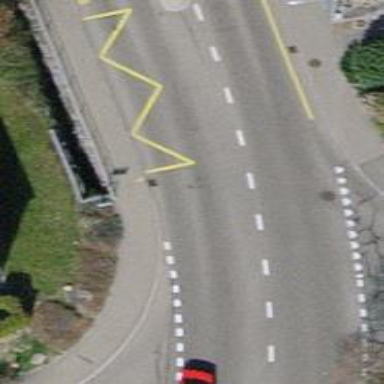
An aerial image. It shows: Asphalt sidewalk along the footway.